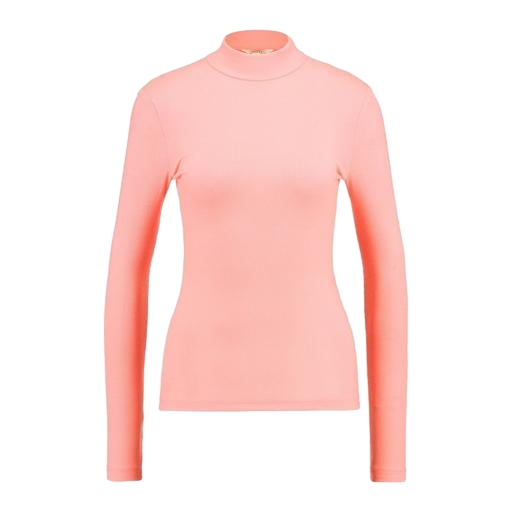
high-neck top, high-neck ribbed-jersey t-shirt, pink polo-neck top, white background